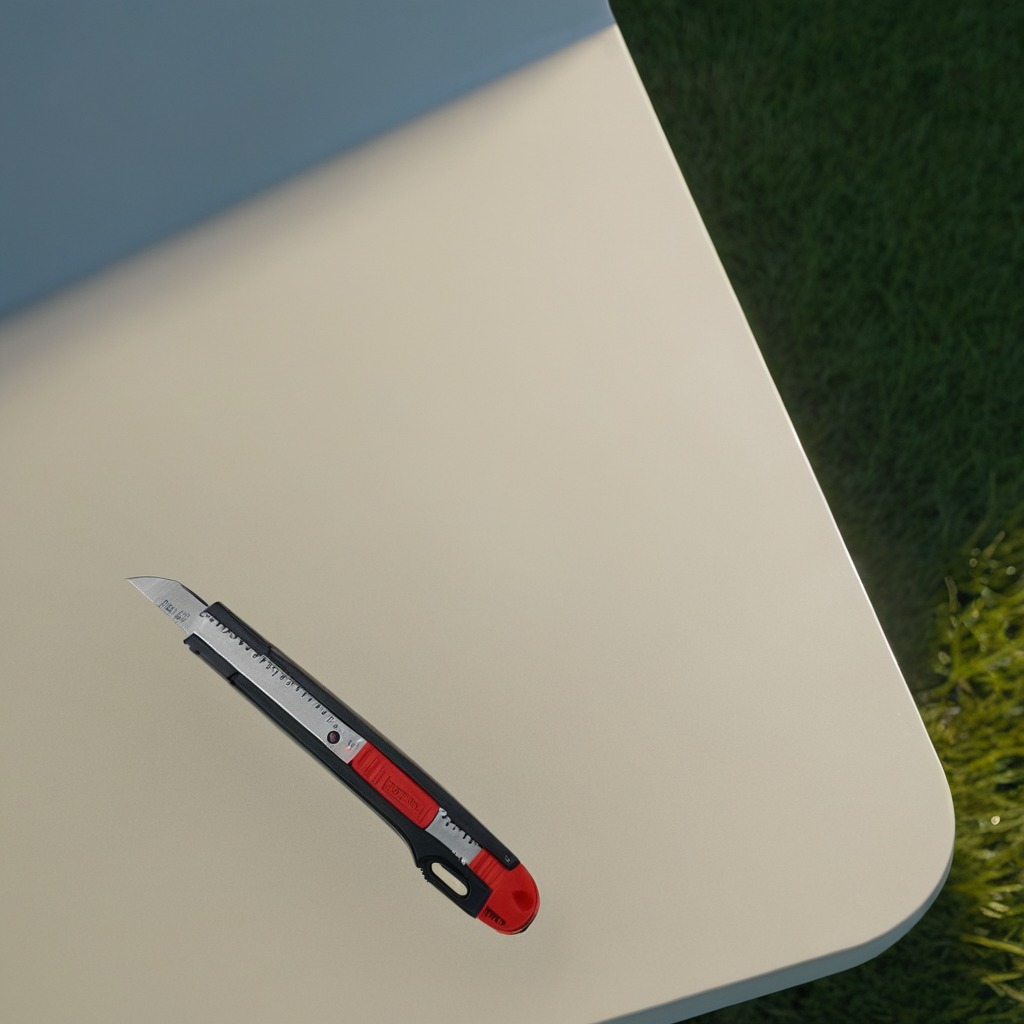
A utility knife lies on a clean utility table in a temporary outdoor tool station afternoon light present textured surface.